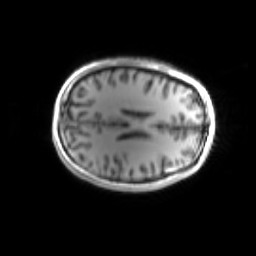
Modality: inplaneT1
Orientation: axial
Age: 22
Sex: male
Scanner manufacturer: siemens
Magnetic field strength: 3 T
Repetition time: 1.2 s
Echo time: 0.00251 s